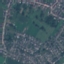
Land use / land cover class: Residential